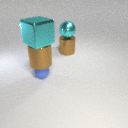
small blue rubber sphere below large cyan metal cube